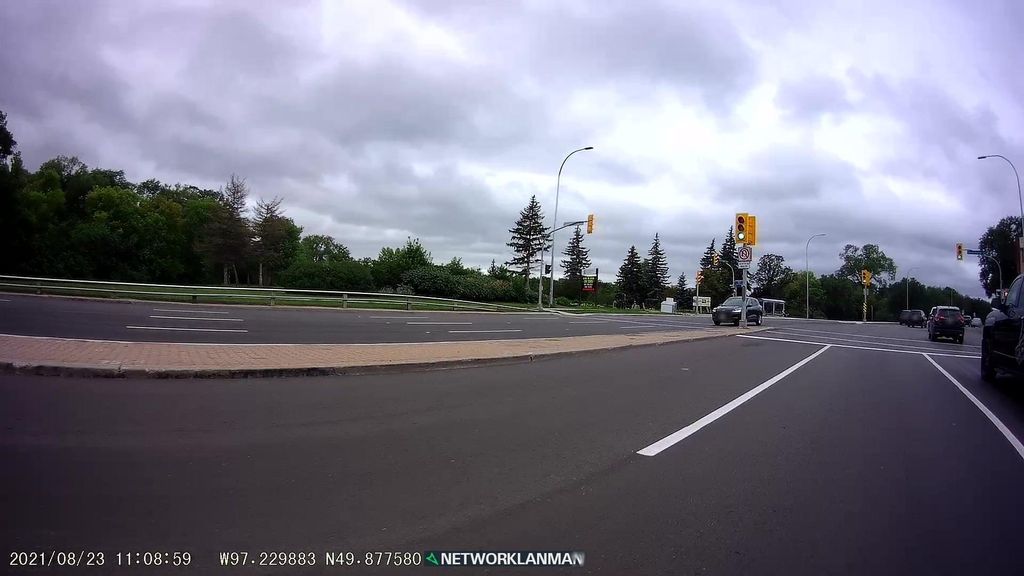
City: winnipeg